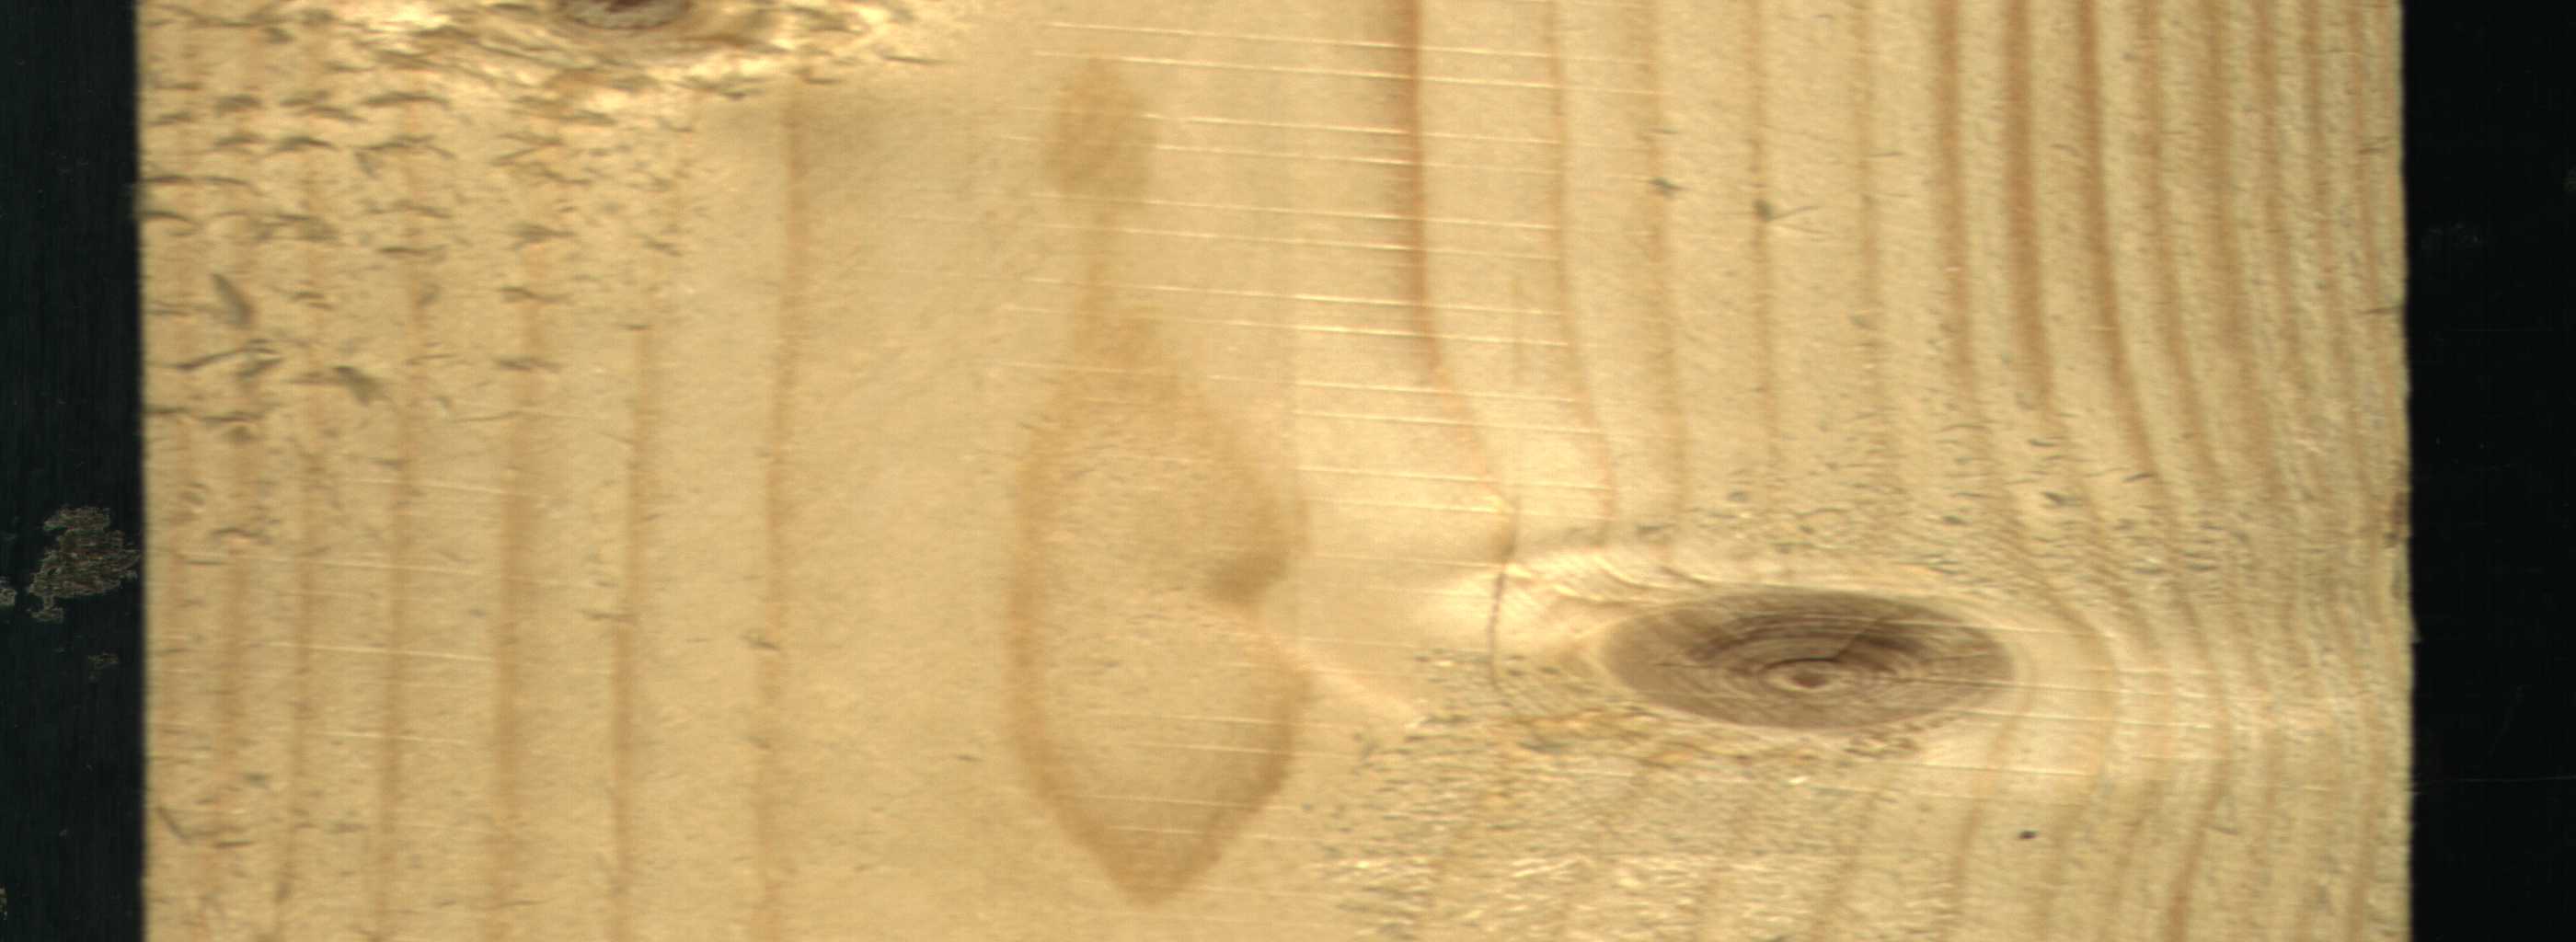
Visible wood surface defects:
Live_Knot
Live_Knot